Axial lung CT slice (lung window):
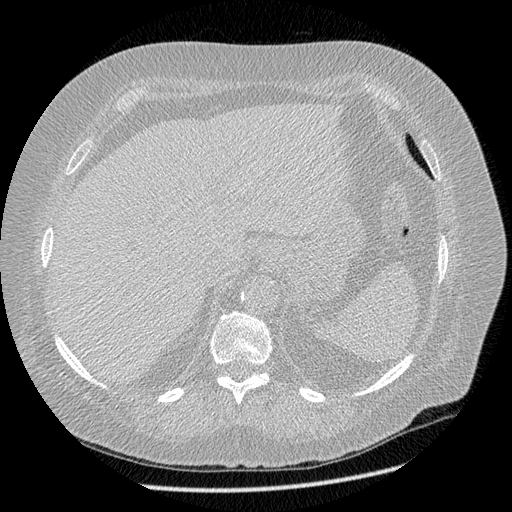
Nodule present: no